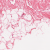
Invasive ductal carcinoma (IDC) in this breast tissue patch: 0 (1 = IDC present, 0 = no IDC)